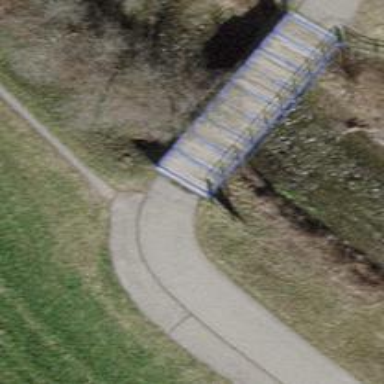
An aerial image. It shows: Paved path on bridge.